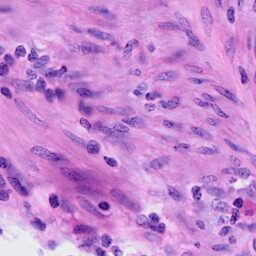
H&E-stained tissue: Cervix